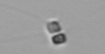
Label: Chaetoceros_tenuissimus